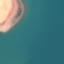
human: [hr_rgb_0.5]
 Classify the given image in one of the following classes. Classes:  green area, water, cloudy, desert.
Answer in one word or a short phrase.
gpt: water